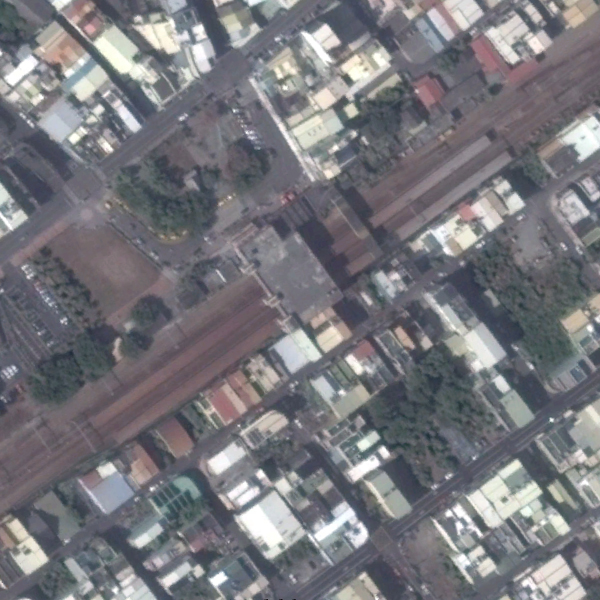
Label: RailwayStation